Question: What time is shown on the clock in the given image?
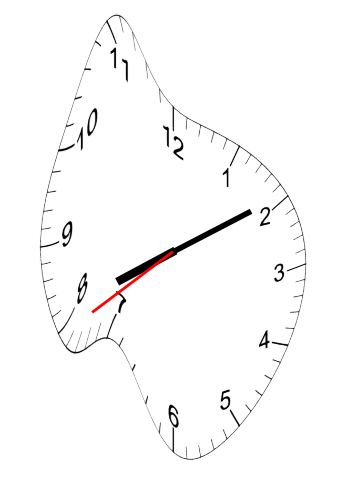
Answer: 08:09:39